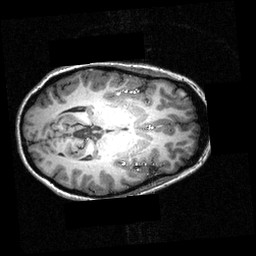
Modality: T1w
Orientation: axial
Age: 26
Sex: female
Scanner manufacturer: siemens
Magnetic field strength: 3.951 T
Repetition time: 1.5 s
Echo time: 0.00335 s